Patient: sex F, age 43
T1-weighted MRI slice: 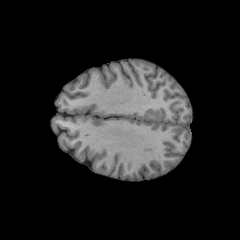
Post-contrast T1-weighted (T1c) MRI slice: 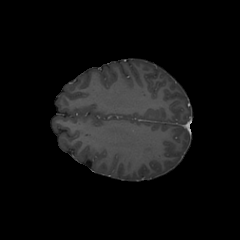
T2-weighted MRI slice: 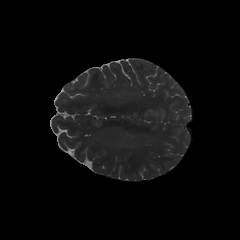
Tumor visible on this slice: no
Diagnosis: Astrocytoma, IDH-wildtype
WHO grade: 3